Interaction volume radius: 5 \u00c5
Interaction volume height: 20 \u00c5
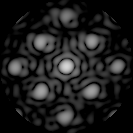
Disorder parameter: 0.2022